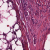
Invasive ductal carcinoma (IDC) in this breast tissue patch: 1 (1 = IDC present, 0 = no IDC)